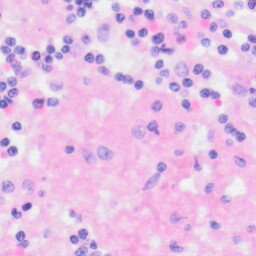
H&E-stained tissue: Kidney